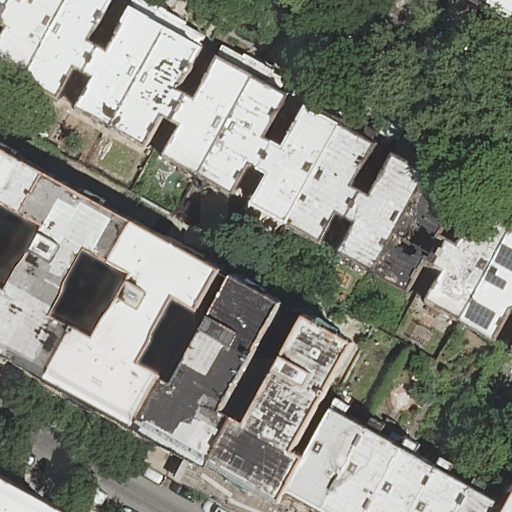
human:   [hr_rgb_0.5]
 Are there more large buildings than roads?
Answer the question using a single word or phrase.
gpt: no

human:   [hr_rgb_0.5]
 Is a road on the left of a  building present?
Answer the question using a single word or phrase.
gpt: yes

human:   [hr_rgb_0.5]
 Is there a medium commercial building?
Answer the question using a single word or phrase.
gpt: no

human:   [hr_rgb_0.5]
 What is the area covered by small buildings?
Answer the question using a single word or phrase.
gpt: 319m2

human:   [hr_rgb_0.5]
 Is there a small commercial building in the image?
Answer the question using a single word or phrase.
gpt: no

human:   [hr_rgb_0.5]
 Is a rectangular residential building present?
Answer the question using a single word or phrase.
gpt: yes

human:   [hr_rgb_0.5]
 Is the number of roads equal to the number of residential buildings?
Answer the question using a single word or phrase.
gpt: no

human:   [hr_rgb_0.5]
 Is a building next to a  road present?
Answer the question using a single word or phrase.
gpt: yes

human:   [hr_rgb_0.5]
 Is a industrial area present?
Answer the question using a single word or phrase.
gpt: no

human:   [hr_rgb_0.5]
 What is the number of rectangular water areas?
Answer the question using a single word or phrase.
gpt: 0

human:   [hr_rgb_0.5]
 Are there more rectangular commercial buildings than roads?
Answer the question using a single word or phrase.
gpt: no

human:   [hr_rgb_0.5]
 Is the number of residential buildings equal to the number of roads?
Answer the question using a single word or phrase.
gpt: no

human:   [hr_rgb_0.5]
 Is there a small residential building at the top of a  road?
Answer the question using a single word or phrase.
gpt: yes

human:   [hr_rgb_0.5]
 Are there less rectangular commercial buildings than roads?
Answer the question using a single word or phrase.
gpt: yes

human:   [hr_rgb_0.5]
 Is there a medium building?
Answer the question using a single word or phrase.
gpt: yes

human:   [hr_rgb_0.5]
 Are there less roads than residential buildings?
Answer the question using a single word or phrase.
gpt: yes

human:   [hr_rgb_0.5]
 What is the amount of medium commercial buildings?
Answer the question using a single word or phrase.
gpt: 0

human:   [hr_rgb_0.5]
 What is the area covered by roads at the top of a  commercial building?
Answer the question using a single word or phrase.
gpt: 0m2

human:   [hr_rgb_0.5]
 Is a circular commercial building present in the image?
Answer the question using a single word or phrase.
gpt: no

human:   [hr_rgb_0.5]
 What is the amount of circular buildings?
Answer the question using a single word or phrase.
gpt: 0

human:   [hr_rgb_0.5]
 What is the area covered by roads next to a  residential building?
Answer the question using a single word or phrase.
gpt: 0m2

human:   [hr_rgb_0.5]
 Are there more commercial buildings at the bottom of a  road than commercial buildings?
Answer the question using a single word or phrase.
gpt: no

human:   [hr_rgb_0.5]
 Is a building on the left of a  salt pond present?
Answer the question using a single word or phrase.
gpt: no

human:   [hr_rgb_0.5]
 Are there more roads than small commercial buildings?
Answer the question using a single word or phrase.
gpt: yes

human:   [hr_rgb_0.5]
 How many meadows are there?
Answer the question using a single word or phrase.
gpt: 0

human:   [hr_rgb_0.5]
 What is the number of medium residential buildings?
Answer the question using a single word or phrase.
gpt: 17

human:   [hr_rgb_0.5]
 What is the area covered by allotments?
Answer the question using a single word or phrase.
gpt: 0m2

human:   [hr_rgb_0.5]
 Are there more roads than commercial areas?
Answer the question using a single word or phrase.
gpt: yes

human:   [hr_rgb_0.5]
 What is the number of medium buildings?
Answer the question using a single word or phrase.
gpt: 17

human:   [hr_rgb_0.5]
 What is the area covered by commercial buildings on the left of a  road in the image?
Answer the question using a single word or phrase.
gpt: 0m2

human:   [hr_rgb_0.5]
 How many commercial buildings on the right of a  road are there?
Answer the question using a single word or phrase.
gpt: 0

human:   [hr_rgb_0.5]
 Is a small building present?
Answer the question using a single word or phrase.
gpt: yes

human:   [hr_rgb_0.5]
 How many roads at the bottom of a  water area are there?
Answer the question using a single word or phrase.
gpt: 0

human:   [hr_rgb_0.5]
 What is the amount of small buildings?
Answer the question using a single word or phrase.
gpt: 8

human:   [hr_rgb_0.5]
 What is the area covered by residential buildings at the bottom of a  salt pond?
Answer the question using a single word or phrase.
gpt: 0m2

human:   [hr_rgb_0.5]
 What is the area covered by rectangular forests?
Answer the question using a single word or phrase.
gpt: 0m2